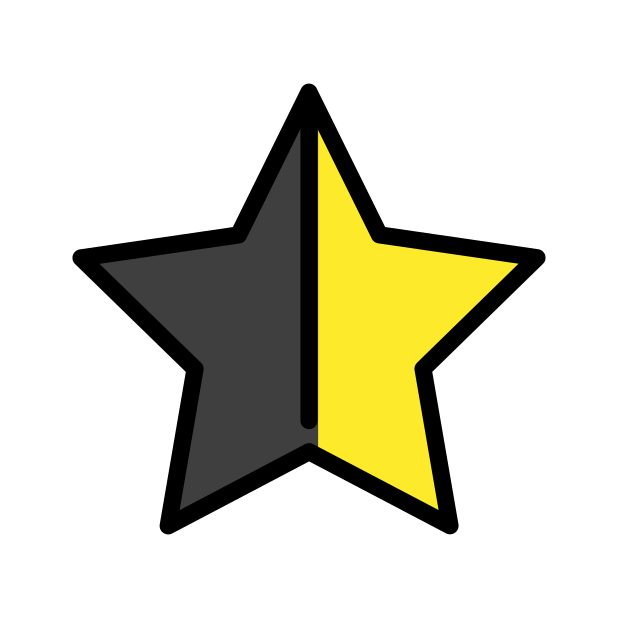
Emoji: ⯪
Name: star with left half black
Unicode: 0x2bea